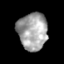
Tissue: skin
Cell type: Epithelial cells
Senescence score: 0.2599
Nuclear area (px): 1073
Mean DAPI intensity: 163.929